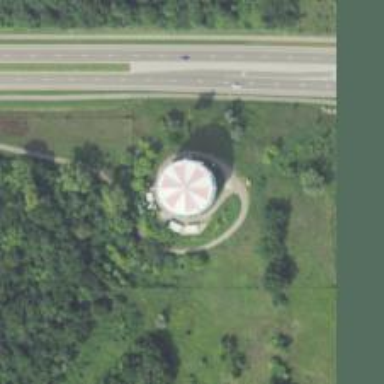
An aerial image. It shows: Water tower that is man-made.